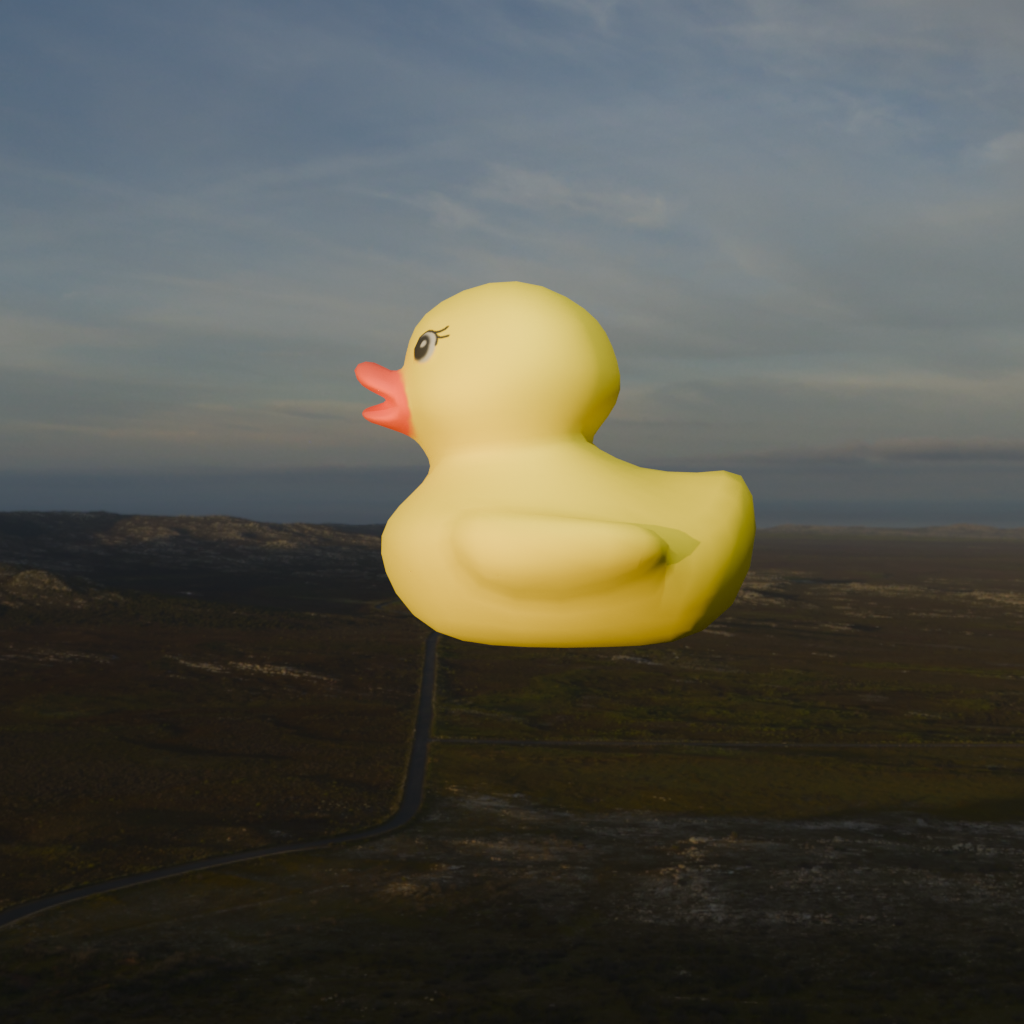
an image of a yellow rubber duck seen from <left> in a golden sunset over rocky mountains.